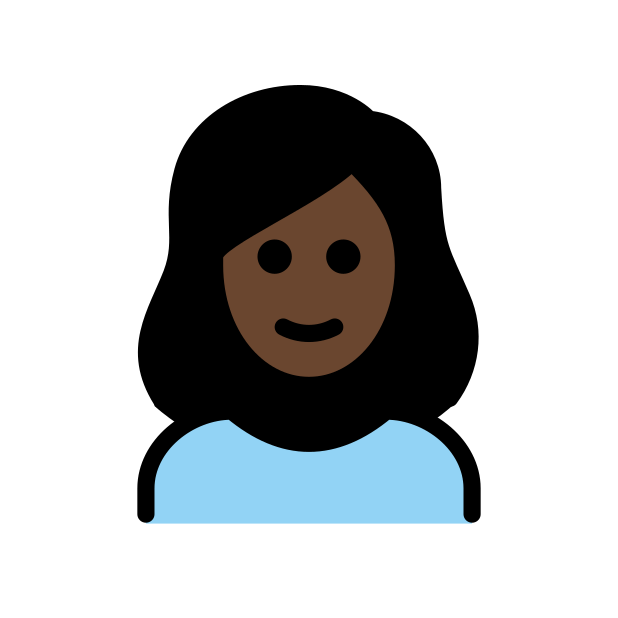
woman: dark skin tone